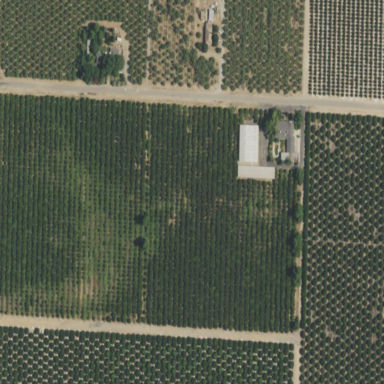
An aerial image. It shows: Orange orchard with beautiful orange trees.